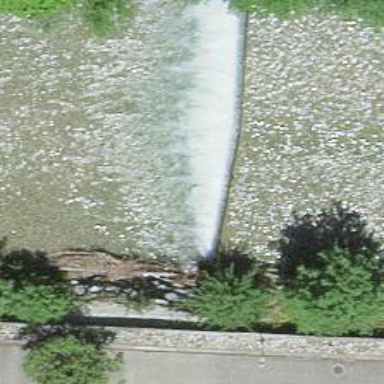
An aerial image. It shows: Weir along the waterway.